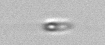
Label: flagellate_morphotype3